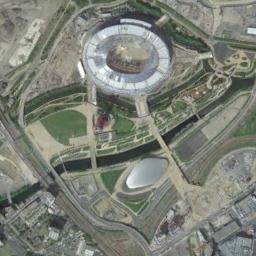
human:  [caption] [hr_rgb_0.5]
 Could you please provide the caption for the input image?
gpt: The circular stadium is surrounded by large lawns and buildings .

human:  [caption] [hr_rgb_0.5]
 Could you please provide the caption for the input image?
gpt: The stadium is on the bare land next to some buildings .

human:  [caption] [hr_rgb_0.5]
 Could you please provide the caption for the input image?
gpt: There are many roads beside the stadium .

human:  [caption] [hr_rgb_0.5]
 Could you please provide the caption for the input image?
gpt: There are several houses on one side of this stadium .

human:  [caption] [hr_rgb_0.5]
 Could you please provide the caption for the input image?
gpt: There are some green lawns and empty land near the stadium .